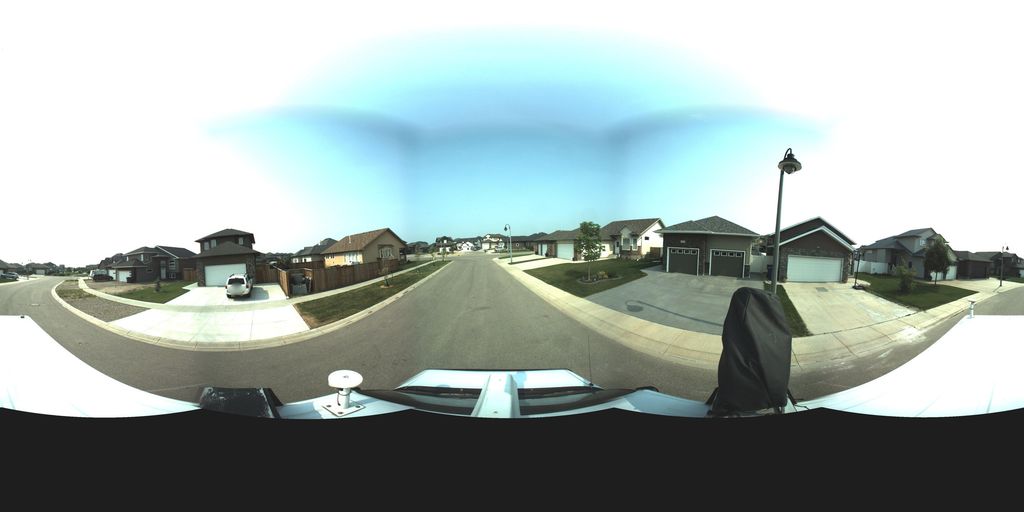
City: saskatoon